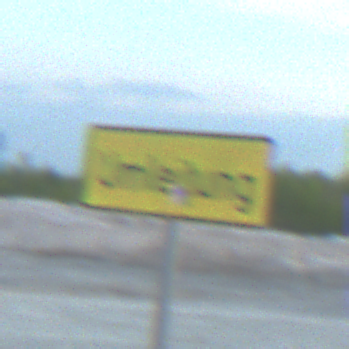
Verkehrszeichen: Umleitungsankuendigung
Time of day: SunriseSunset
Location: Outdoor (Beach)
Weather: PartlyCloudy
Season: NotSpecified
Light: Natural